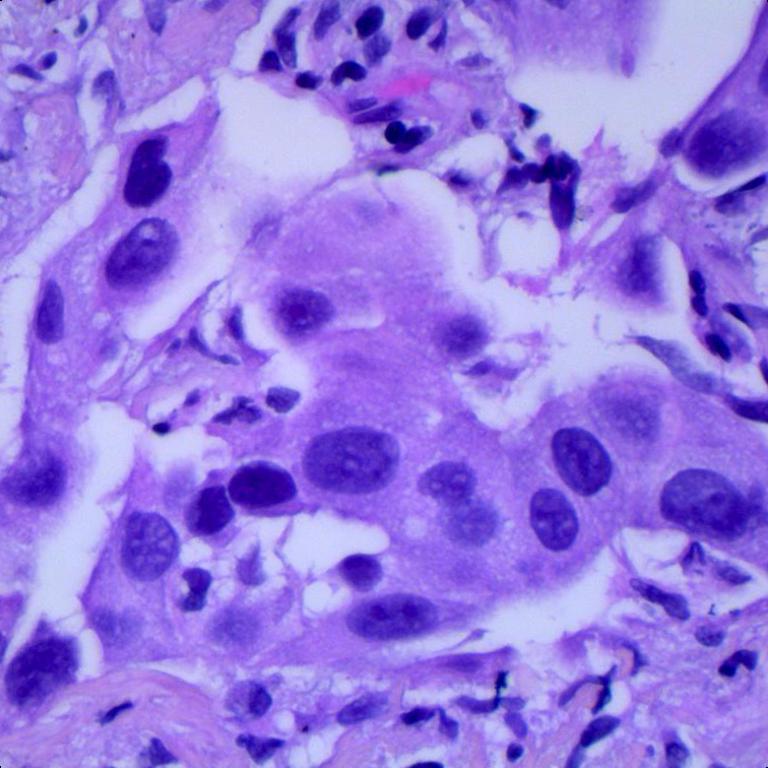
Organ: lung
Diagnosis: adenocarcinomas